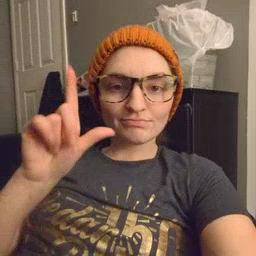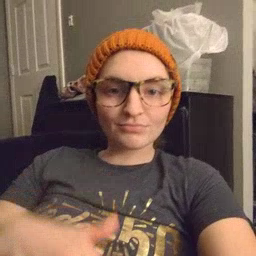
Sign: later